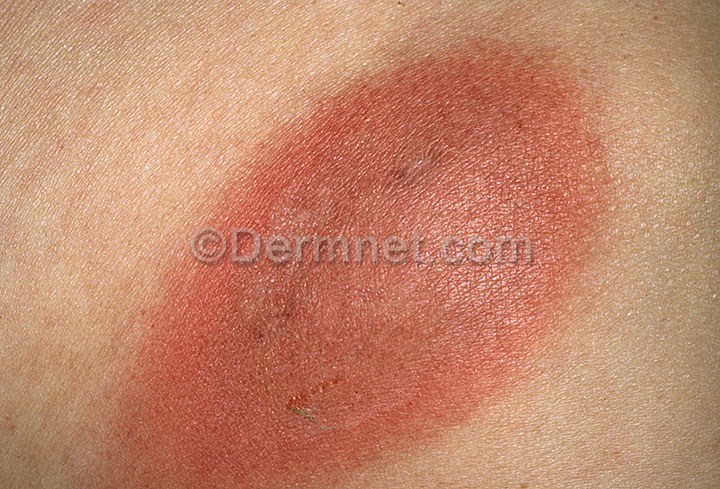
Disease: Exanthems and Drug Eruptions